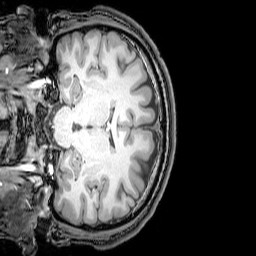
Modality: T1w
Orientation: coronal
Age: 22
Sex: male
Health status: healthy
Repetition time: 0.081 s
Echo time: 0.037 s